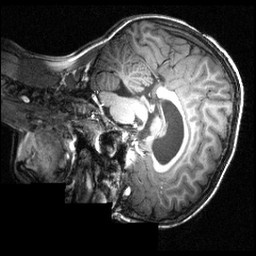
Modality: T1w
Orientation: sagittal
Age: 12
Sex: male
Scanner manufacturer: siemens
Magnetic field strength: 3.951 T
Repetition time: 1.5 s
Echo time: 0.00335 s